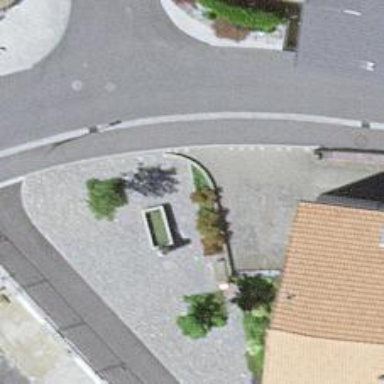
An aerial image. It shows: Fountain.